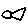
Label: fish